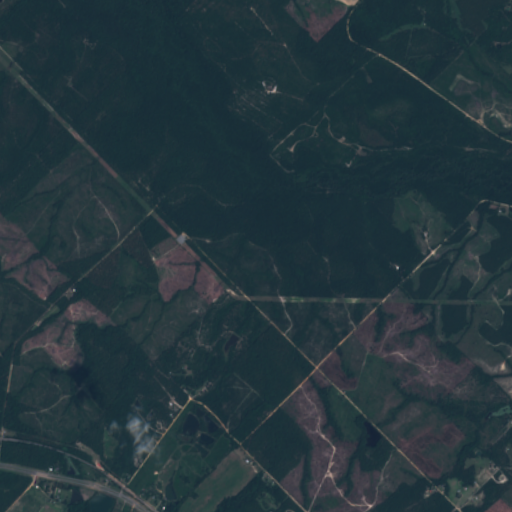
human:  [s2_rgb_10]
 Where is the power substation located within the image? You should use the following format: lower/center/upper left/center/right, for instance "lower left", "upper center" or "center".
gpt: The power substation is located in the center of the image.
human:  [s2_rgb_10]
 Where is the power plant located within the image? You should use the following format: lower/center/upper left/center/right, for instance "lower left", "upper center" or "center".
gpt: There is no power plant in the image.